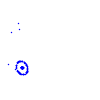
Particle: kaon